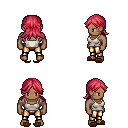
a pixel art fantasy rpg character, male body template, human, dark skin, white pirate shirt, gold greaves, ruby red loose hair, brown slippers, four views (front, back, left, right), 2x2 character sprite sheet, small pixel art, hard edges, no anti-aliasing